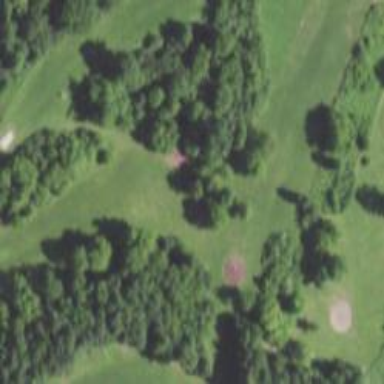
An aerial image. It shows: Disc golf hole.